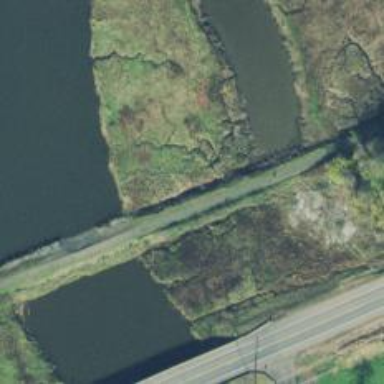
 now turned into cycleway. The railway has been repurposed into rail-trail."